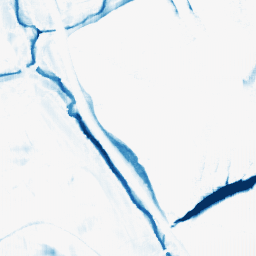
Category: morphological
Decomposition family: morphological_rect
Decomposition parameters: operation: closing
width: 10
height: 20
Upsampling method: fft_zeropad
Upsampling parameters: scale: 8
Upsampling scale: 8